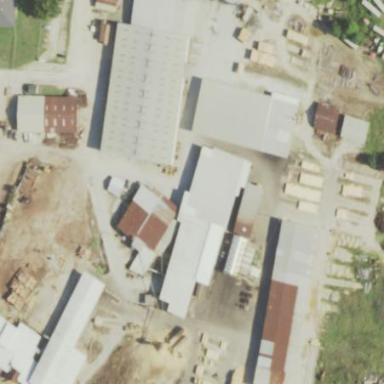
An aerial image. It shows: Industrial area with sawmill.